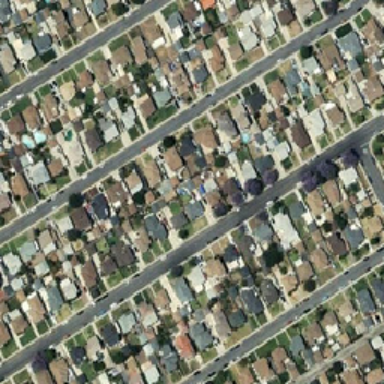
Many buildings and some green trees are on either side of the four roads in a crowded residential area .